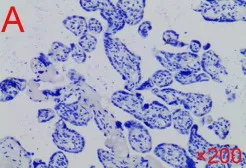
The IHC of the patient's sample. (A) Negative control.
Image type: pathology (immunostaining)